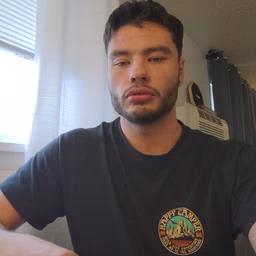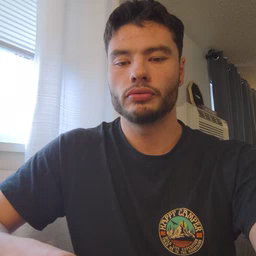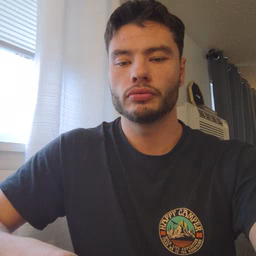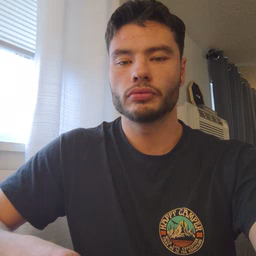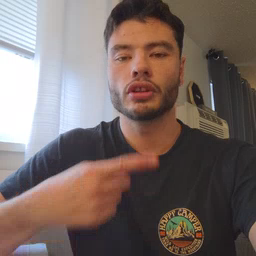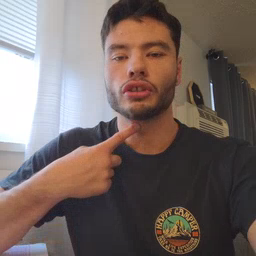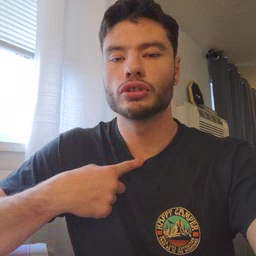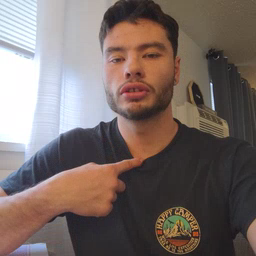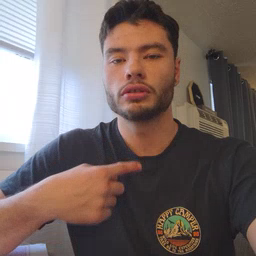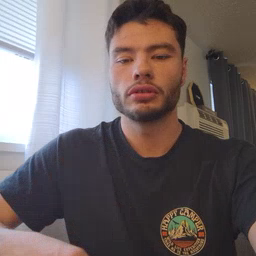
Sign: thirsty